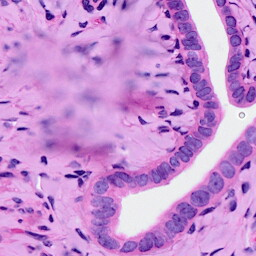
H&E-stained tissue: Ovarian